Interaction volume radius: 10 \u00c5
Interaction volume height: 10 \u00c5
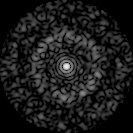
Disorder parameter: 0.8308